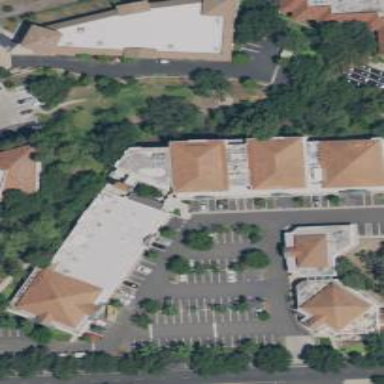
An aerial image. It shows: Retail building.